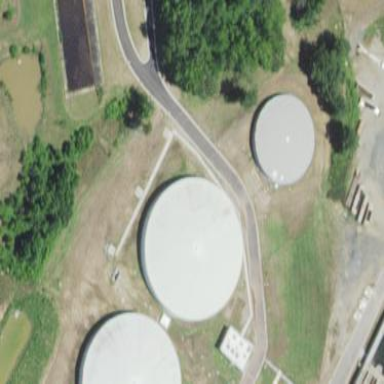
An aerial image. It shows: Building with storage tank.